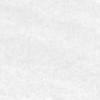
Label: no_change